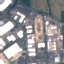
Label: Industrial